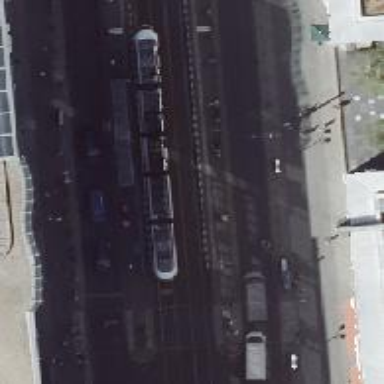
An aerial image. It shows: Tram stop position for public transport.